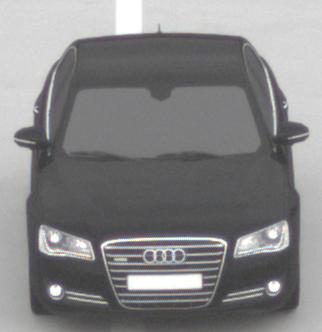
Make: Audi
Model: A8 D4
Model produced from: 2009
Model produced until: 2017
Doors: 4
Color: black
Road condition: dry road
Daytime: morning or afternoon
Contrast: low contrast